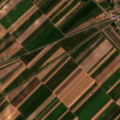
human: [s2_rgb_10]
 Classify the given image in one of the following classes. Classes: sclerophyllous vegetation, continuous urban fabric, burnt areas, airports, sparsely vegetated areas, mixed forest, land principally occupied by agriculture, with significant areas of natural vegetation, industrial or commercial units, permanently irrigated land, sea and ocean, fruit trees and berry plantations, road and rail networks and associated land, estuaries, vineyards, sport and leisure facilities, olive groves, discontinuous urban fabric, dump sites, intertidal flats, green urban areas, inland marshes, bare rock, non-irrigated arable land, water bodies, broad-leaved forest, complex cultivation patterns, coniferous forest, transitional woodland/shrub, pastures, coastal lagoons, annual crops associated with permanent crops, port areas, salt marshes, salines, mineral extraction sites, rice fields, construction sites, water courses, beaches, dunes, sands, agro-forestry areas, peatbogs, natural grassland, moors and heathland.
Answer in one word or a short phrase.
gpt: non-irrigated arable land, land principally occupied by agriculture, with significant areas of natural vegetation